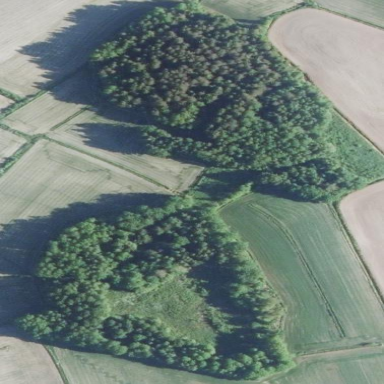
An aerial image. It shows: Forest dominated by needle-leaved trees.